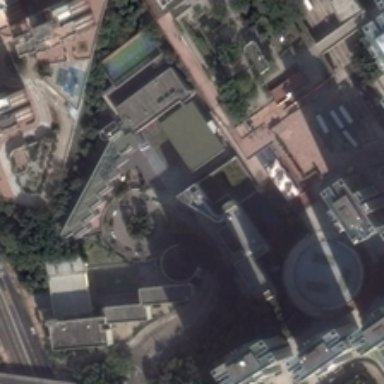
Many buildings and some green trees are in a school .